Question: I am trying to upload a product using postman and anytime I submit; it sends back all the data with the image 'undefined' as shown in this screenshot:

My controller file:
'''
const gameRepository = require("../routes/repository")
exports.createGame = async (req, res, next) => {
try {
const PORT = 8000;
const hostname = req.hostname;
const url = req.protocol + '://' + hostname + ':' + PORT + req.path;
const payload = ({
name: req.body.name,
price: req.body.price,
category: req.body.category,
gameIsNew: req.body.gameIsNew,
topPrice: req.body.topPrice,
isVerOrient: req.body.IsVerOrient,
description: req.body.description,
image: url + '/imgs/' + req.path
});
let eachGame = await gameRepository.createGame({
...payload
});
console.log(req.body)
res.status(200).json({
status: true,
data: eachGame,
})
} catch (err) {
console.log(err)
res.status(500).json({
error: err,
status: false,
})
}
}
'''
'repository.js':
'''
const Game = require("../models/gameModel");
exports.games = async () => {
const games = await Game.find();
return games;
}
exports.gameById = async id => {
const game = await Game.findById(id);
return game;
}
exports.createGame = async payload => {
const newGame = await Game.create(payload);
return newGame;
}
exports.removeGame = async id => {
const game = await Game.findById(id);
return game;
}
'''
'Multer.js':
'''
const multer = require("multer");
const path = require("path");
// checking for file type
const MIME_TYPES = {
'imgs/jpg': 'jpg',
'imgs/jpeg': 'jpeg',
'imgs/png': 'png'
}
// Image Upload
const storage = multer.diskStorage({
destination: (req, file, cb ) => {
cb(null, path.join('../imgs'));
},
filename: (req, file, cb) => {
const name = file.originalname.split('').join(__);
const extension = MIME_TYPES[file.mimetype];
cb(null, name + new Date().toISOString() + '.' + extension);
}
});
module.exports = multer({
storage: storage,
limits: {
fileSize: 1024 * 1024 * 6
},
})
'''
I am not sure about where I went wrong, that is why I need an external eye to help locate where the fault is coming from.
I have a feeling that I need to use 'body-parser' or navigate into the image folder correctly, or multi-part form, I am not sure.
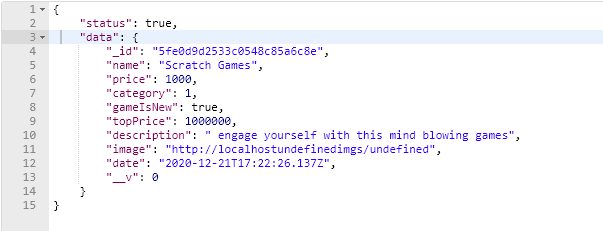
Answer: after many try and fail I finally figured it out.
turns out it has compatibility issues depending on your OS.
I use windows 10 and this resolved the issue for me
Here is my working code:
multer.js
'''
const multer = require("multer");
const path = require("path");
// checking for file type
const MIME_TYPES = {
'image/jpg': 'jpg',
'image/jpeg': 'jpeg',
'image/png': 'png'
}
// Image Upload
const storage = multer.diskStorage({
destination: (req, file, cb ) => {
cb(null, ('storage/imgs/'));
},
filename: (req, file, cb) => {
const extension = MIME_TYPES[file.mimetype];
// I added the colons in the date of my image with the hyphen
cb(null, '${new Date().toISOString().replace(/:/g,'-')}.${extension}');
}
});
module.exports = multer({
storage: storage
})
'''
In my controller.js
'''
const gameRepository = require("../routes/repository");
exports.createGame = async (req, res, next) => {
try {
const payload = {
name: req.body.name,
price: req.body.price,
category: req.body.category,
gameIsNew: req.body.gameIsNew,
topPrice: req.body.topPrice,
isVerOrient: req.body.IsVerOrient,
description: req.body.description,
image: req.file.filename,
};
let eachGame = await gameRepository.createGame({
...payload,
});
res.status(200).json({
status: true,
data: eachGame,
});
} catch (err) {
console.log(err);
res.status(500).json({
error: err,
status: false,
});
}
};
exports.getGames = async (req, res) => {
try {
let games = await gameRepository.games();
res.status(200).json({
status: true,
data: games,
});
} catch (err) {
console.log(err);
res.status(500).json({
error: err,
status: false,
});
}
};
exports.getGameById = async (req, res) => {
try {
let id = req.params.id;
let gameDetails = await gameRepository.gameById(id);
req.req.status(200).json({
status: true,
data: gameDetails,
});
} catch (err) {
res.status(500).json({
status: false,
error: err,
});
}
};
exports.removeGame = async (req, res) => {
try {
let id = req.params.id;
let gameDetails = await gameRepository.removeGame(id);
res.status(200).json({
status: true,
data: gameDetails,
});
} catch (err) {
res.status(500).json({
status: false,
data: err,
});
}
};
'''
:
<URL>
Thanks to this great community.